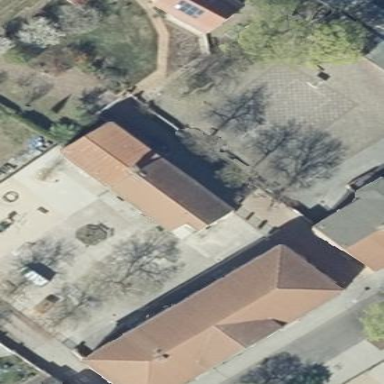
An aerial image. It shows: School building.